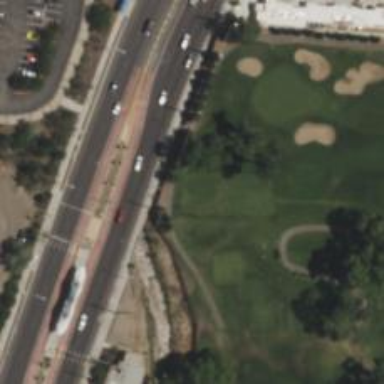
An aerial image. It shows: Golf tee.